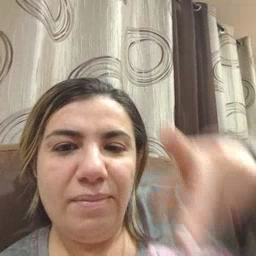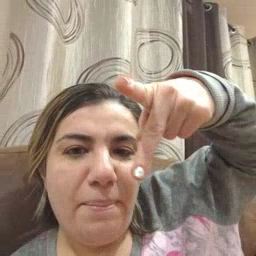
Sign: pajamas